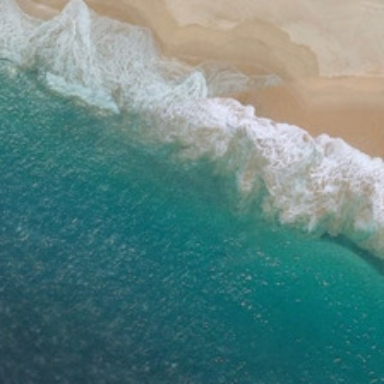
White waves are between yellow beach and blue ocean .